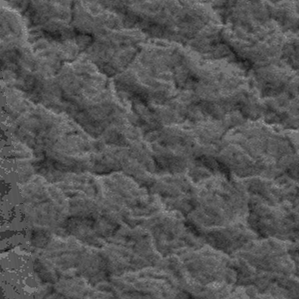
Label: frost